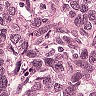
Metastatic tissue present: yes